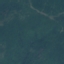
Land use / land cover: Forest